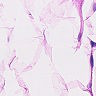
Metastatic tissue present: no